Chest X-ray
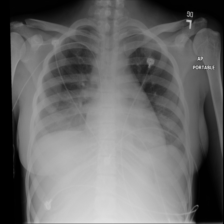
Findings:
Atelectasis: negative
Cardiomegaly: positive
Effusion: positive
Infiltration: negative
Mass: negative
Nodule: negative
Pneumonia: negative
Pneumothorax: negative
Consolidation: negative
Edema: negative
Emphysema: negative
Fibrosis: negative
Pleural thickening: negative
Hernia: negative